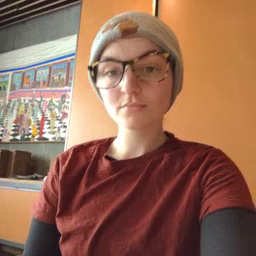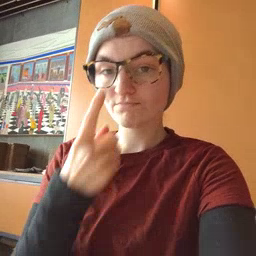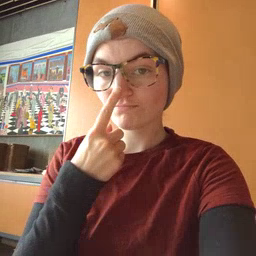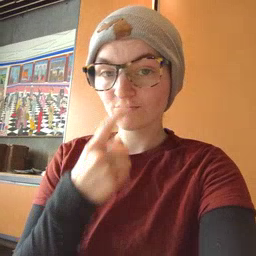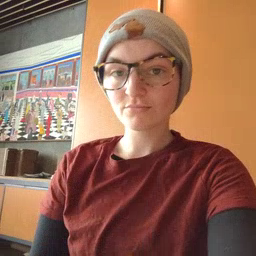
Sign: nose